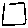
Label: square